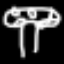
Label: mushroom